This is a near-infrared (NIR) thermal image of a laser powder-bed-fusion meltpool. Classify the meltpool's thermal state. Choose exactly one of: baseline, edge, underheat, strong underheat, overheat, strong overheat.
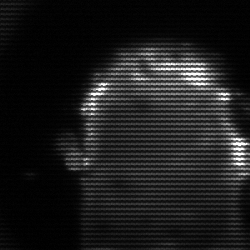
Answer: baseline